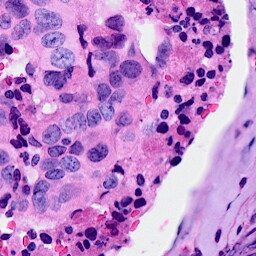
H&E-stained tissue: Breast